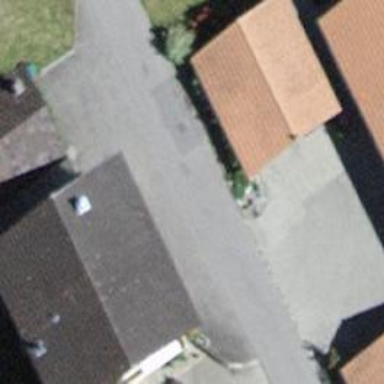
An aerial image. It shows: Residential building.